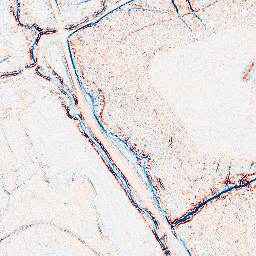
Category: edge_preserving
Decomposition family: bilateral
Decomposition parameters: d: 5
sigma_color: 150
sigma_space: 25
Upsampling method: lanczos
Upsampling parameters: scale: 8
Upsampling scale: 8